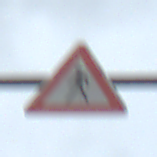
Verkehrszeichen: FussgaengerRechts
Umgebung: Outdoor, Suburban
Tageszeit: Midday
Wetter: Overcast
Licht: Natural
Jahreszeit: NotSpecified
Kontrast: LowContrast